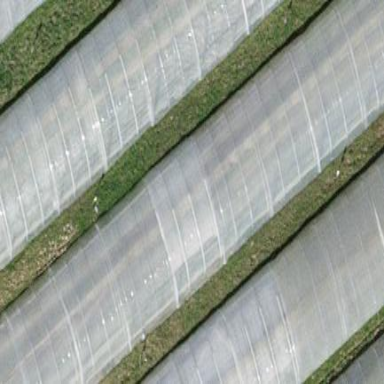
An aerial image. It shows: Greenhouse.